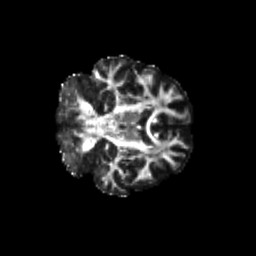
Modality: FA
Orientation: coronal
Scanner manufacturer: siemens
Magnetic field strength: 3 T
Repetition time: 9.2 s
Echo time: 0.084 s